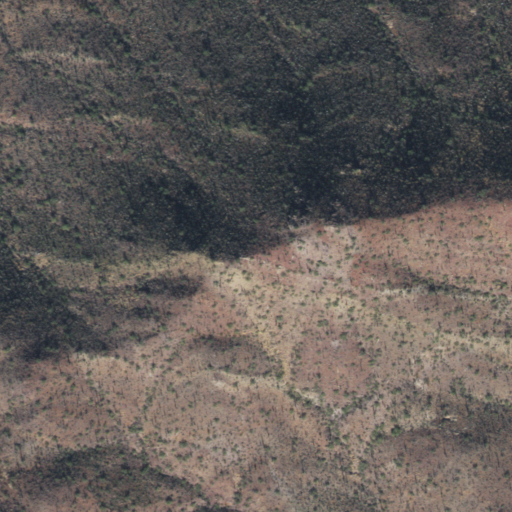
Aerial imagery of mountain in Arizona named Red Hills containing only shrub